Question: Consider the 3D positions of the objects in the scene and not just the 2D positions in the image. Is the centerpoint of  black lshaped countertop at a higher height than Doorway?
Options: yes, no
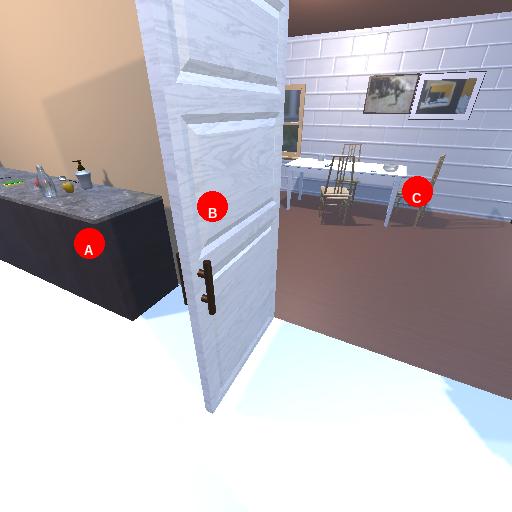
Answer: yes